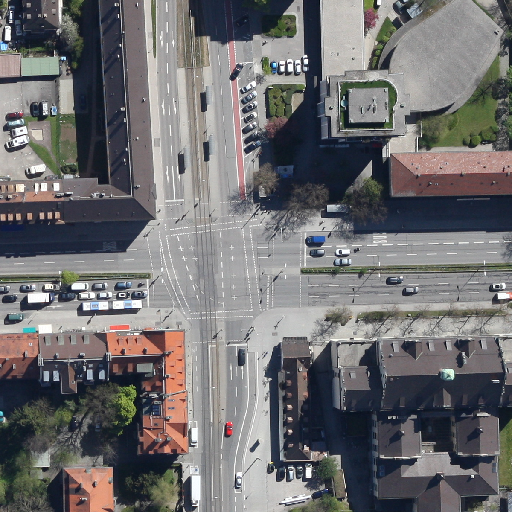
Referring expression: car driving on the road